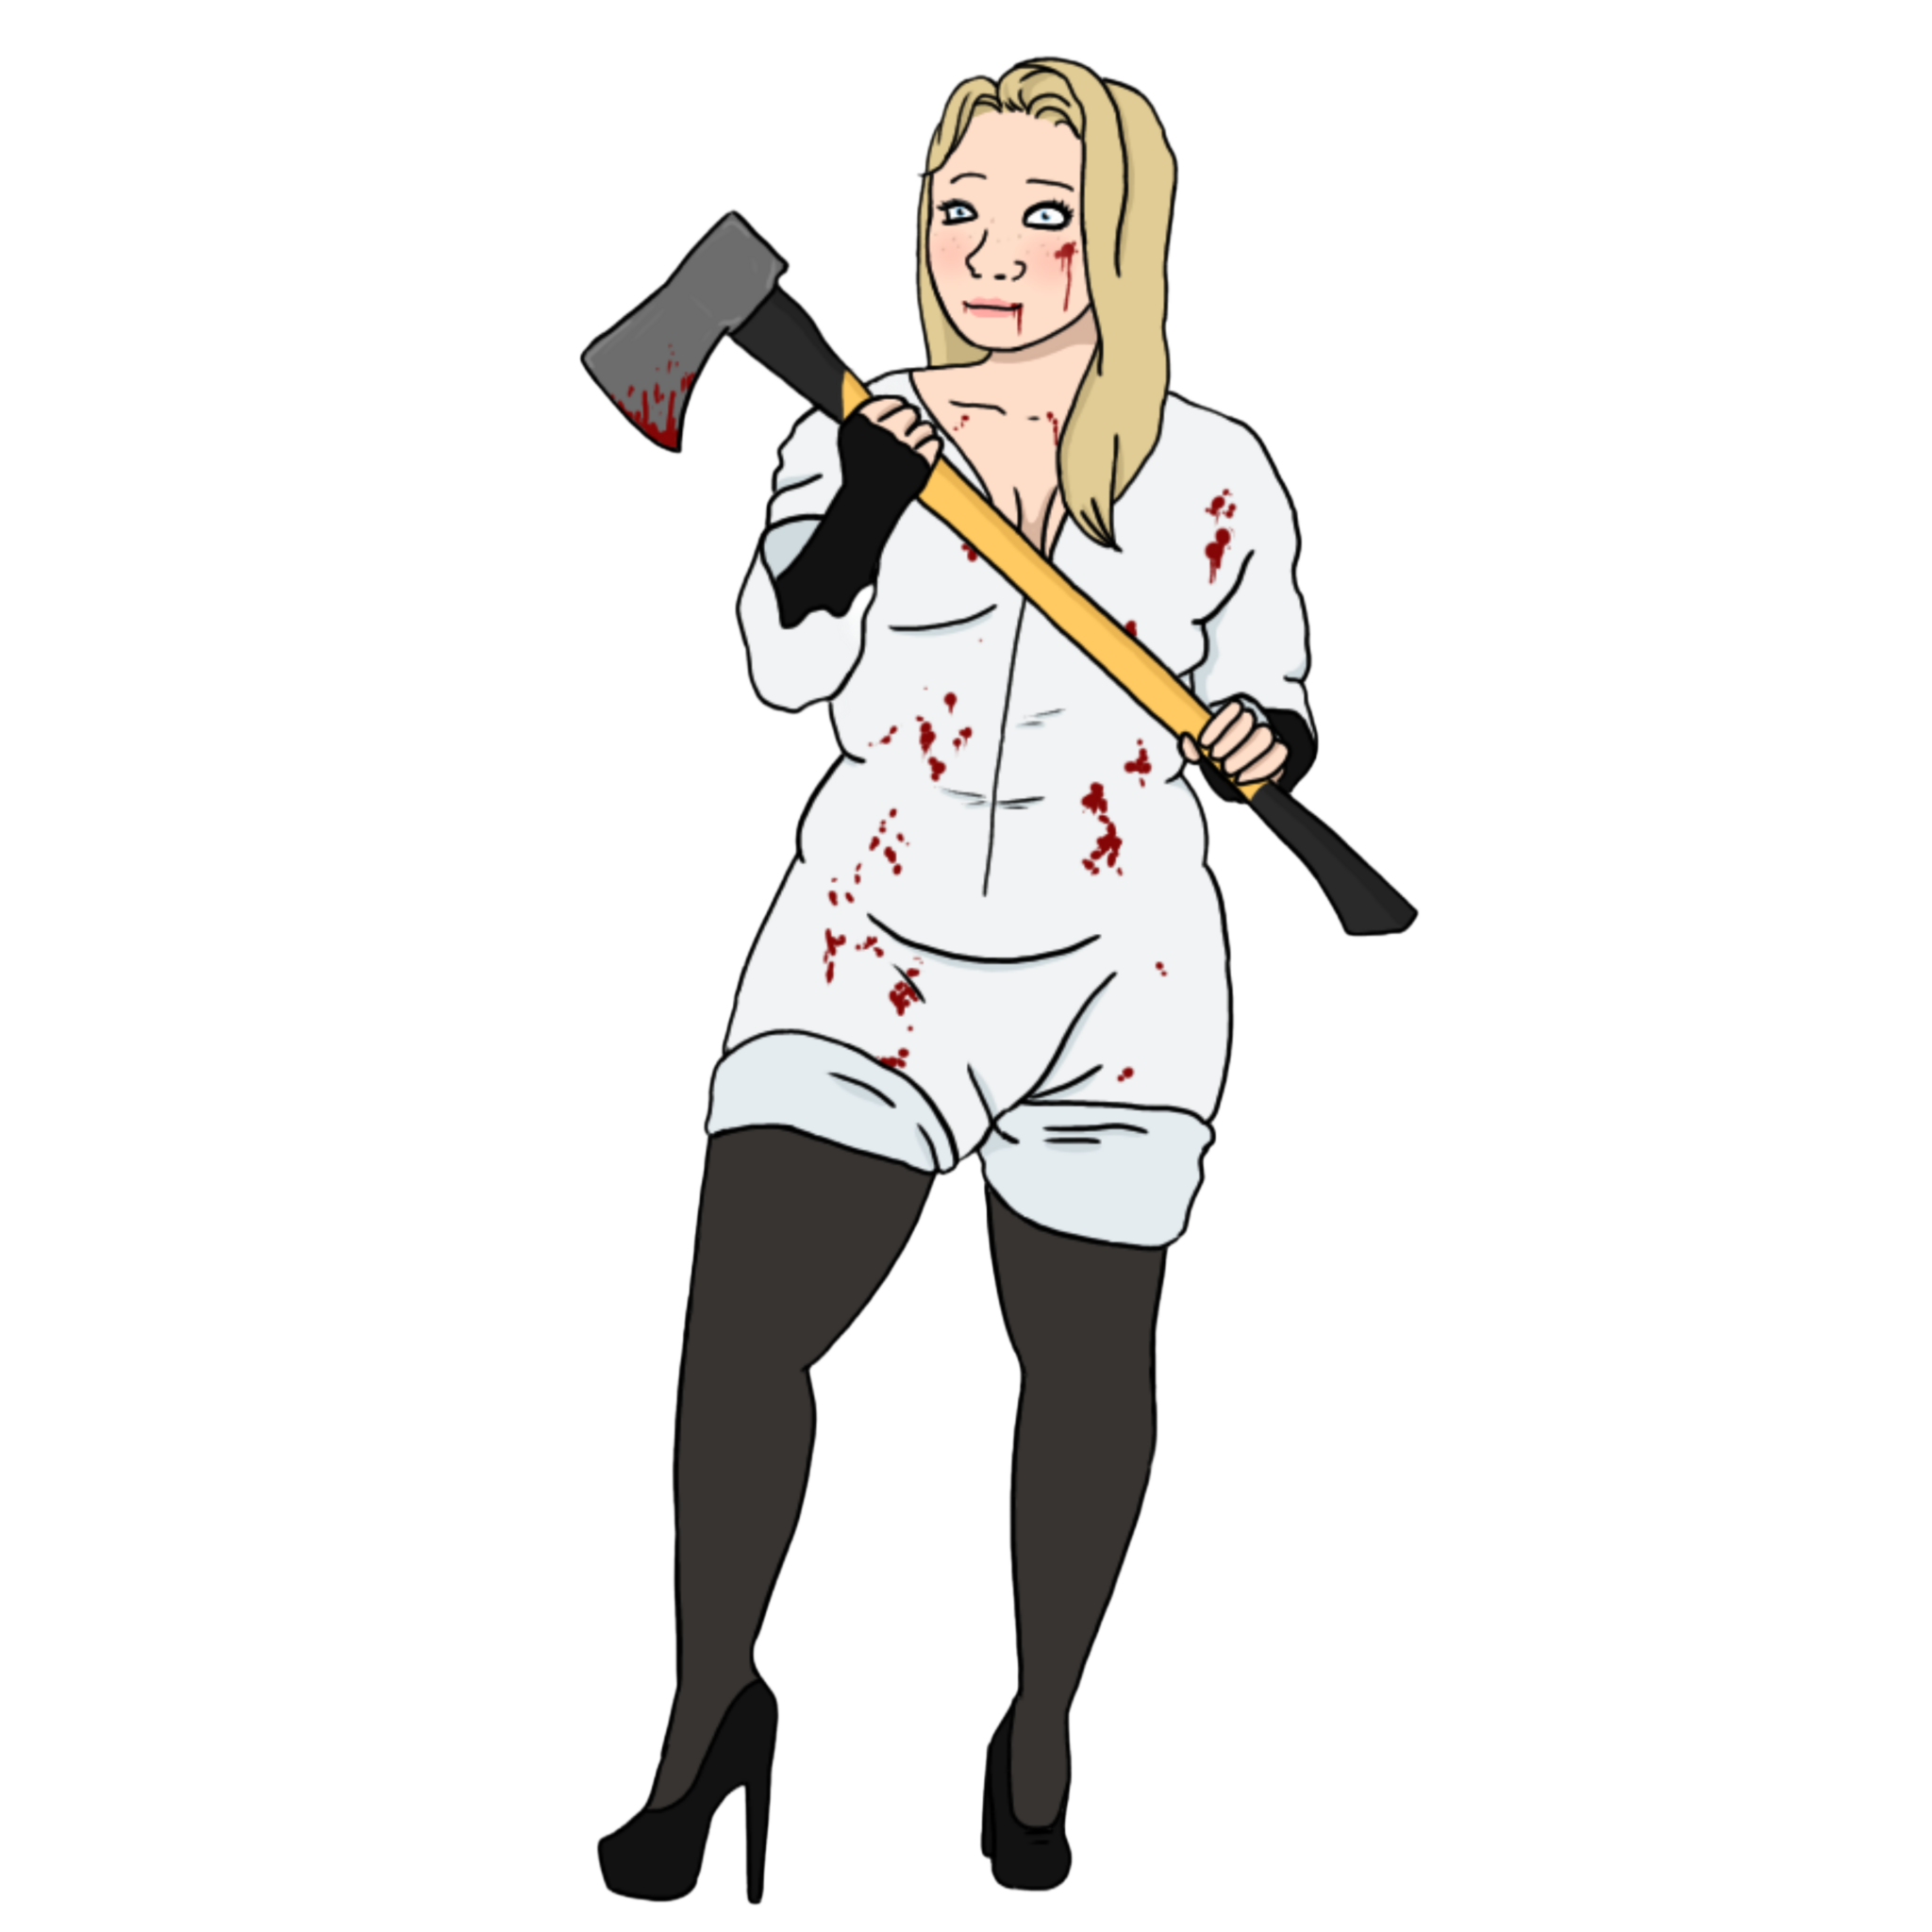
Label: 5_Trad_Wife